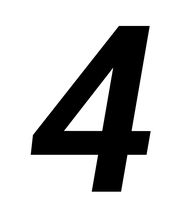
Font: Roboto-Italic_SemiBold_Italic